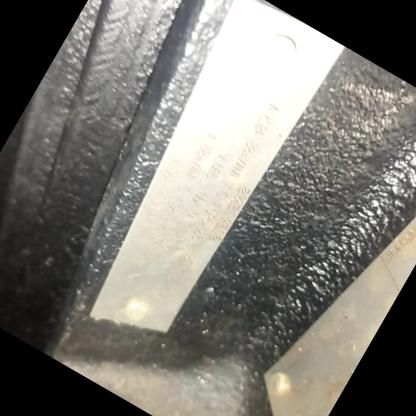
Klasa: tabliczka-znamionowa